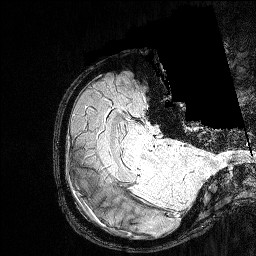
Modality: FLASH
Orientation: axial
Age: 29
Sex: male